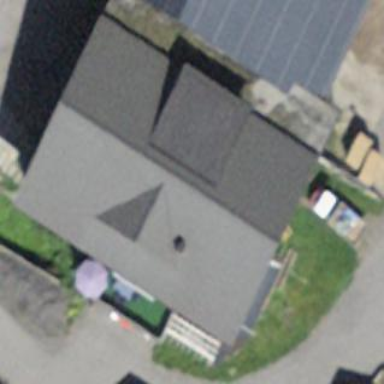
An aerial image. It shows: Building with tile roof.